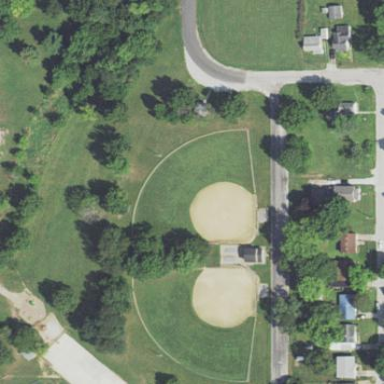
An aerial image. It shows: Baseball pitch for leisure land.